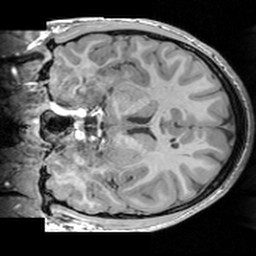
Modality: T1w
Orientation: coronal
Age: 19
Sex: male
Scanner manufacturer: siemens
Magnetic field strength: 3 T
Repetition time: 1.63 s
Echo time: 0.00311 s